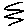
Label: zigzag